Question: I have a project that it was working fine, but suddenly I can't build or run anymore, the options are disabled from the menu

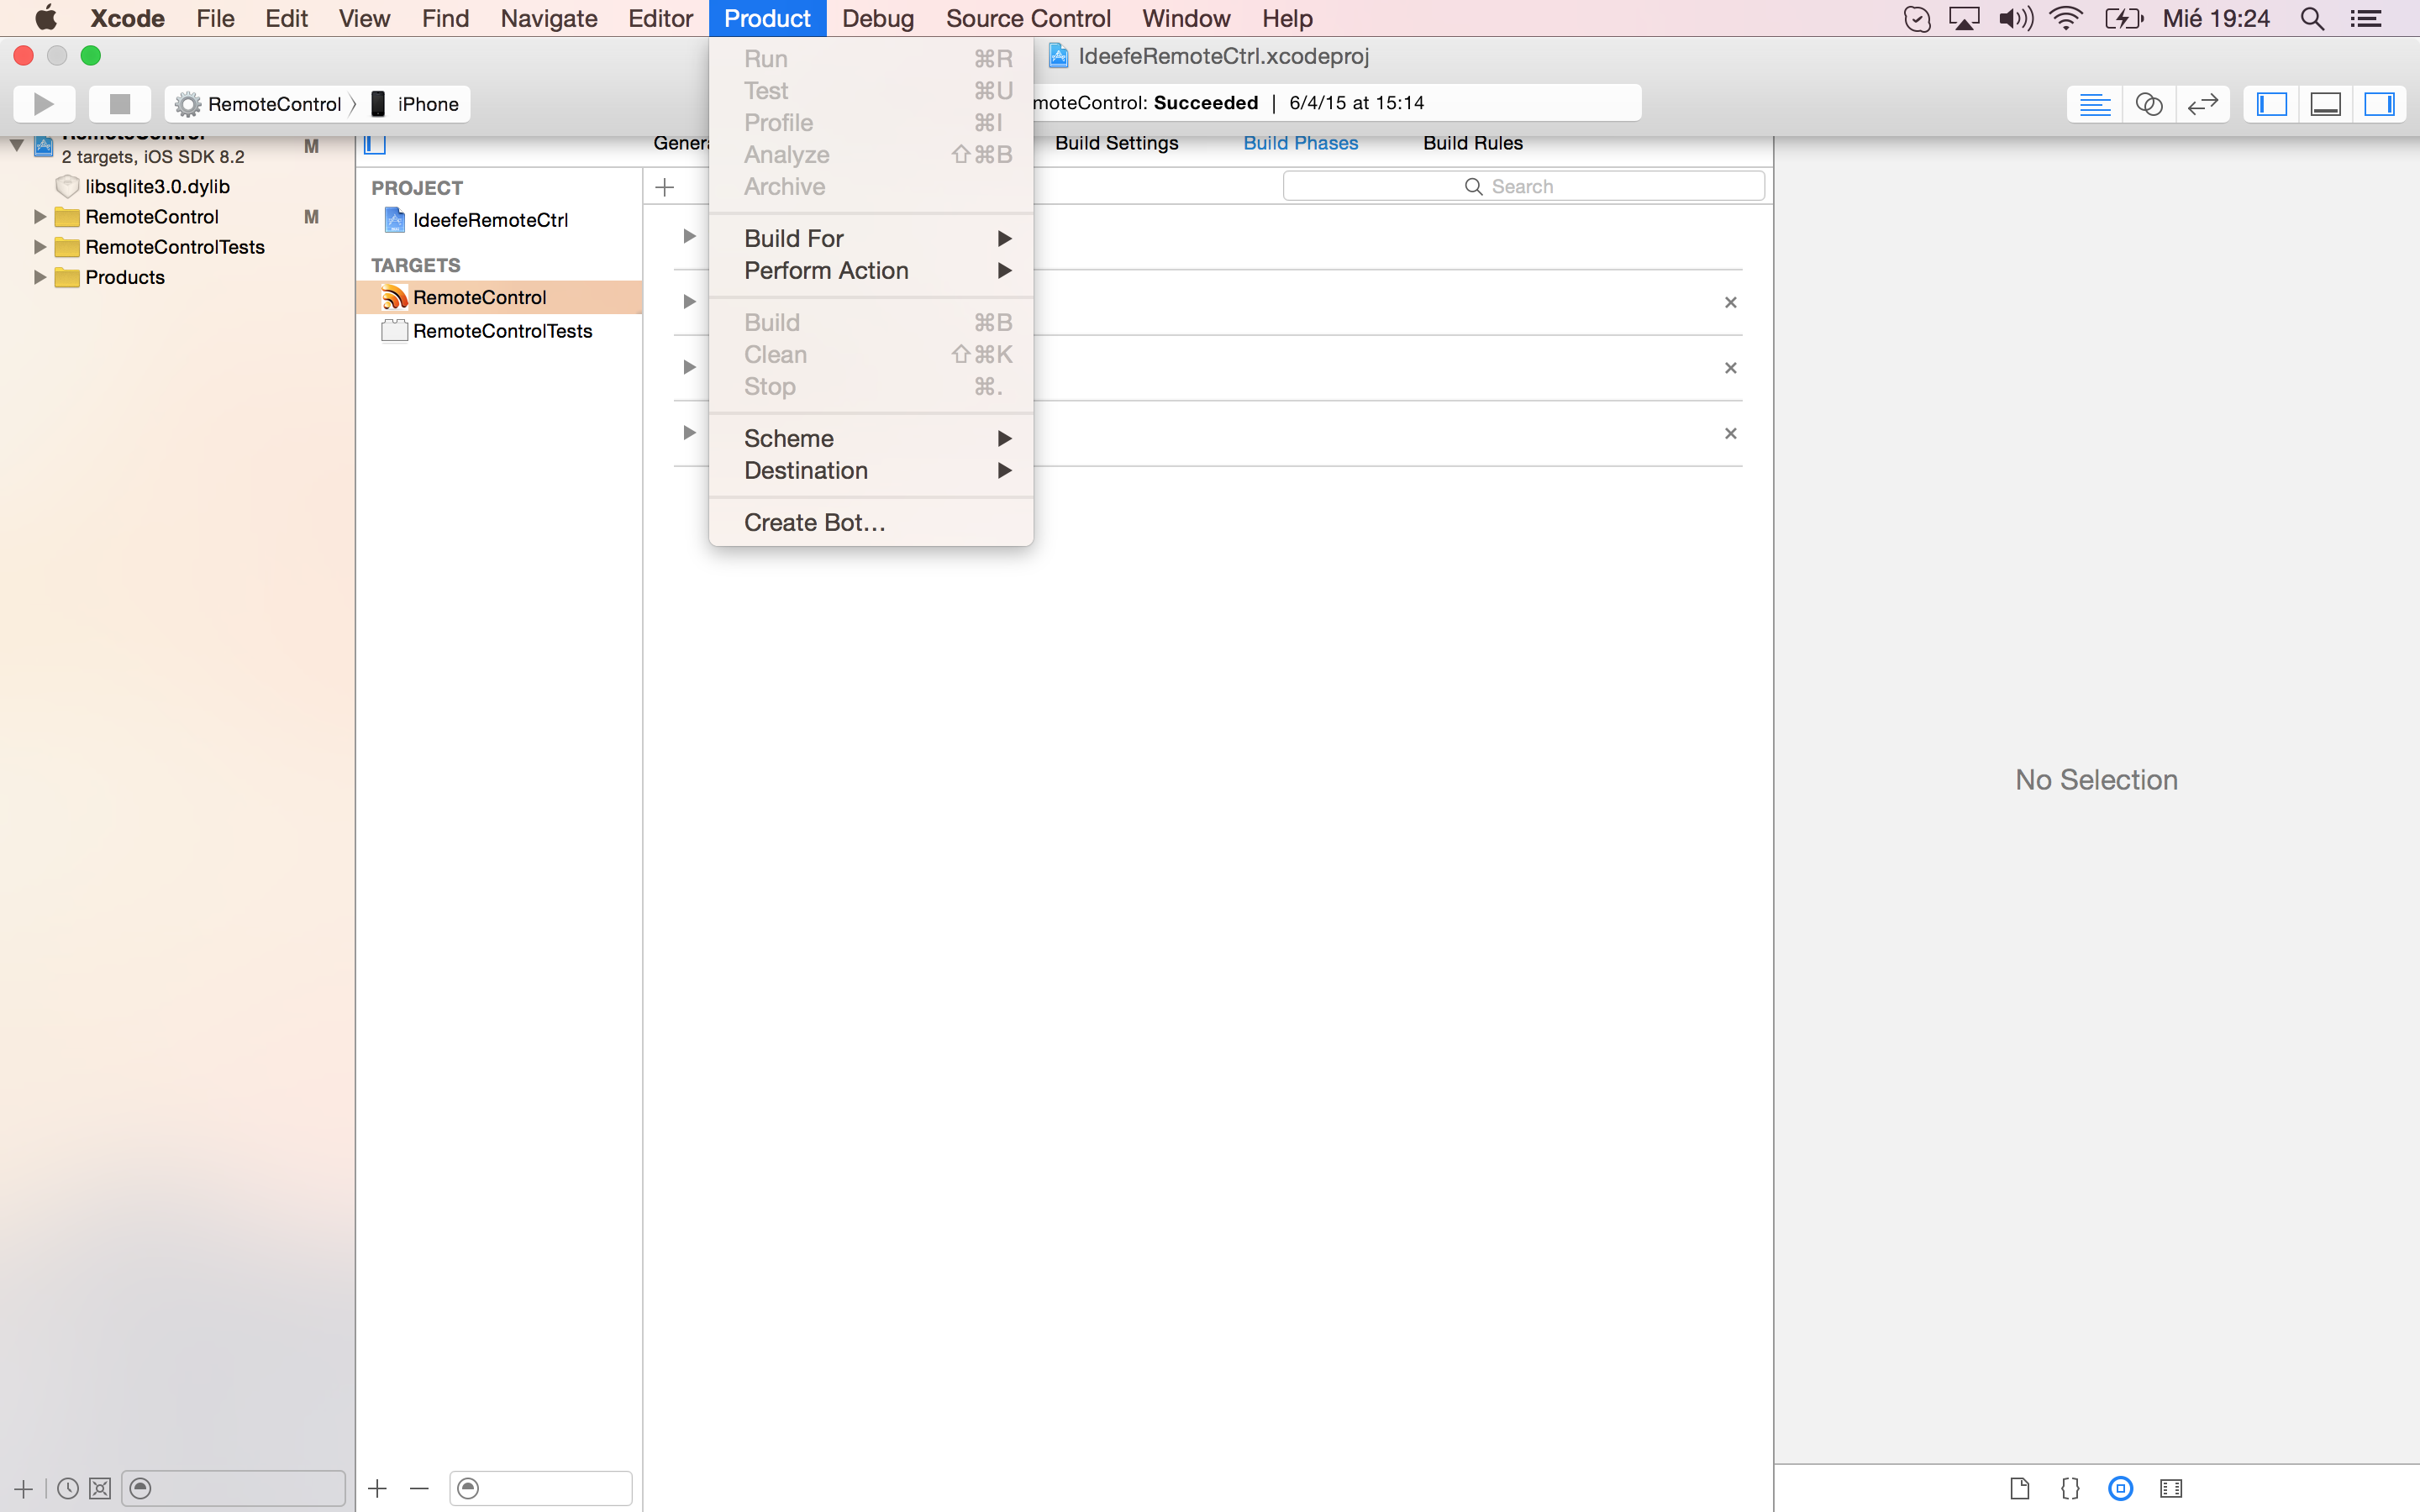
Answer: You just need go to 'Product > Scheme > Manage schemes'. Then the corrupt scheme should be in red, remove it. Finally click on Autocreate Schemes Now button. More information <URL>